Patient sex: F
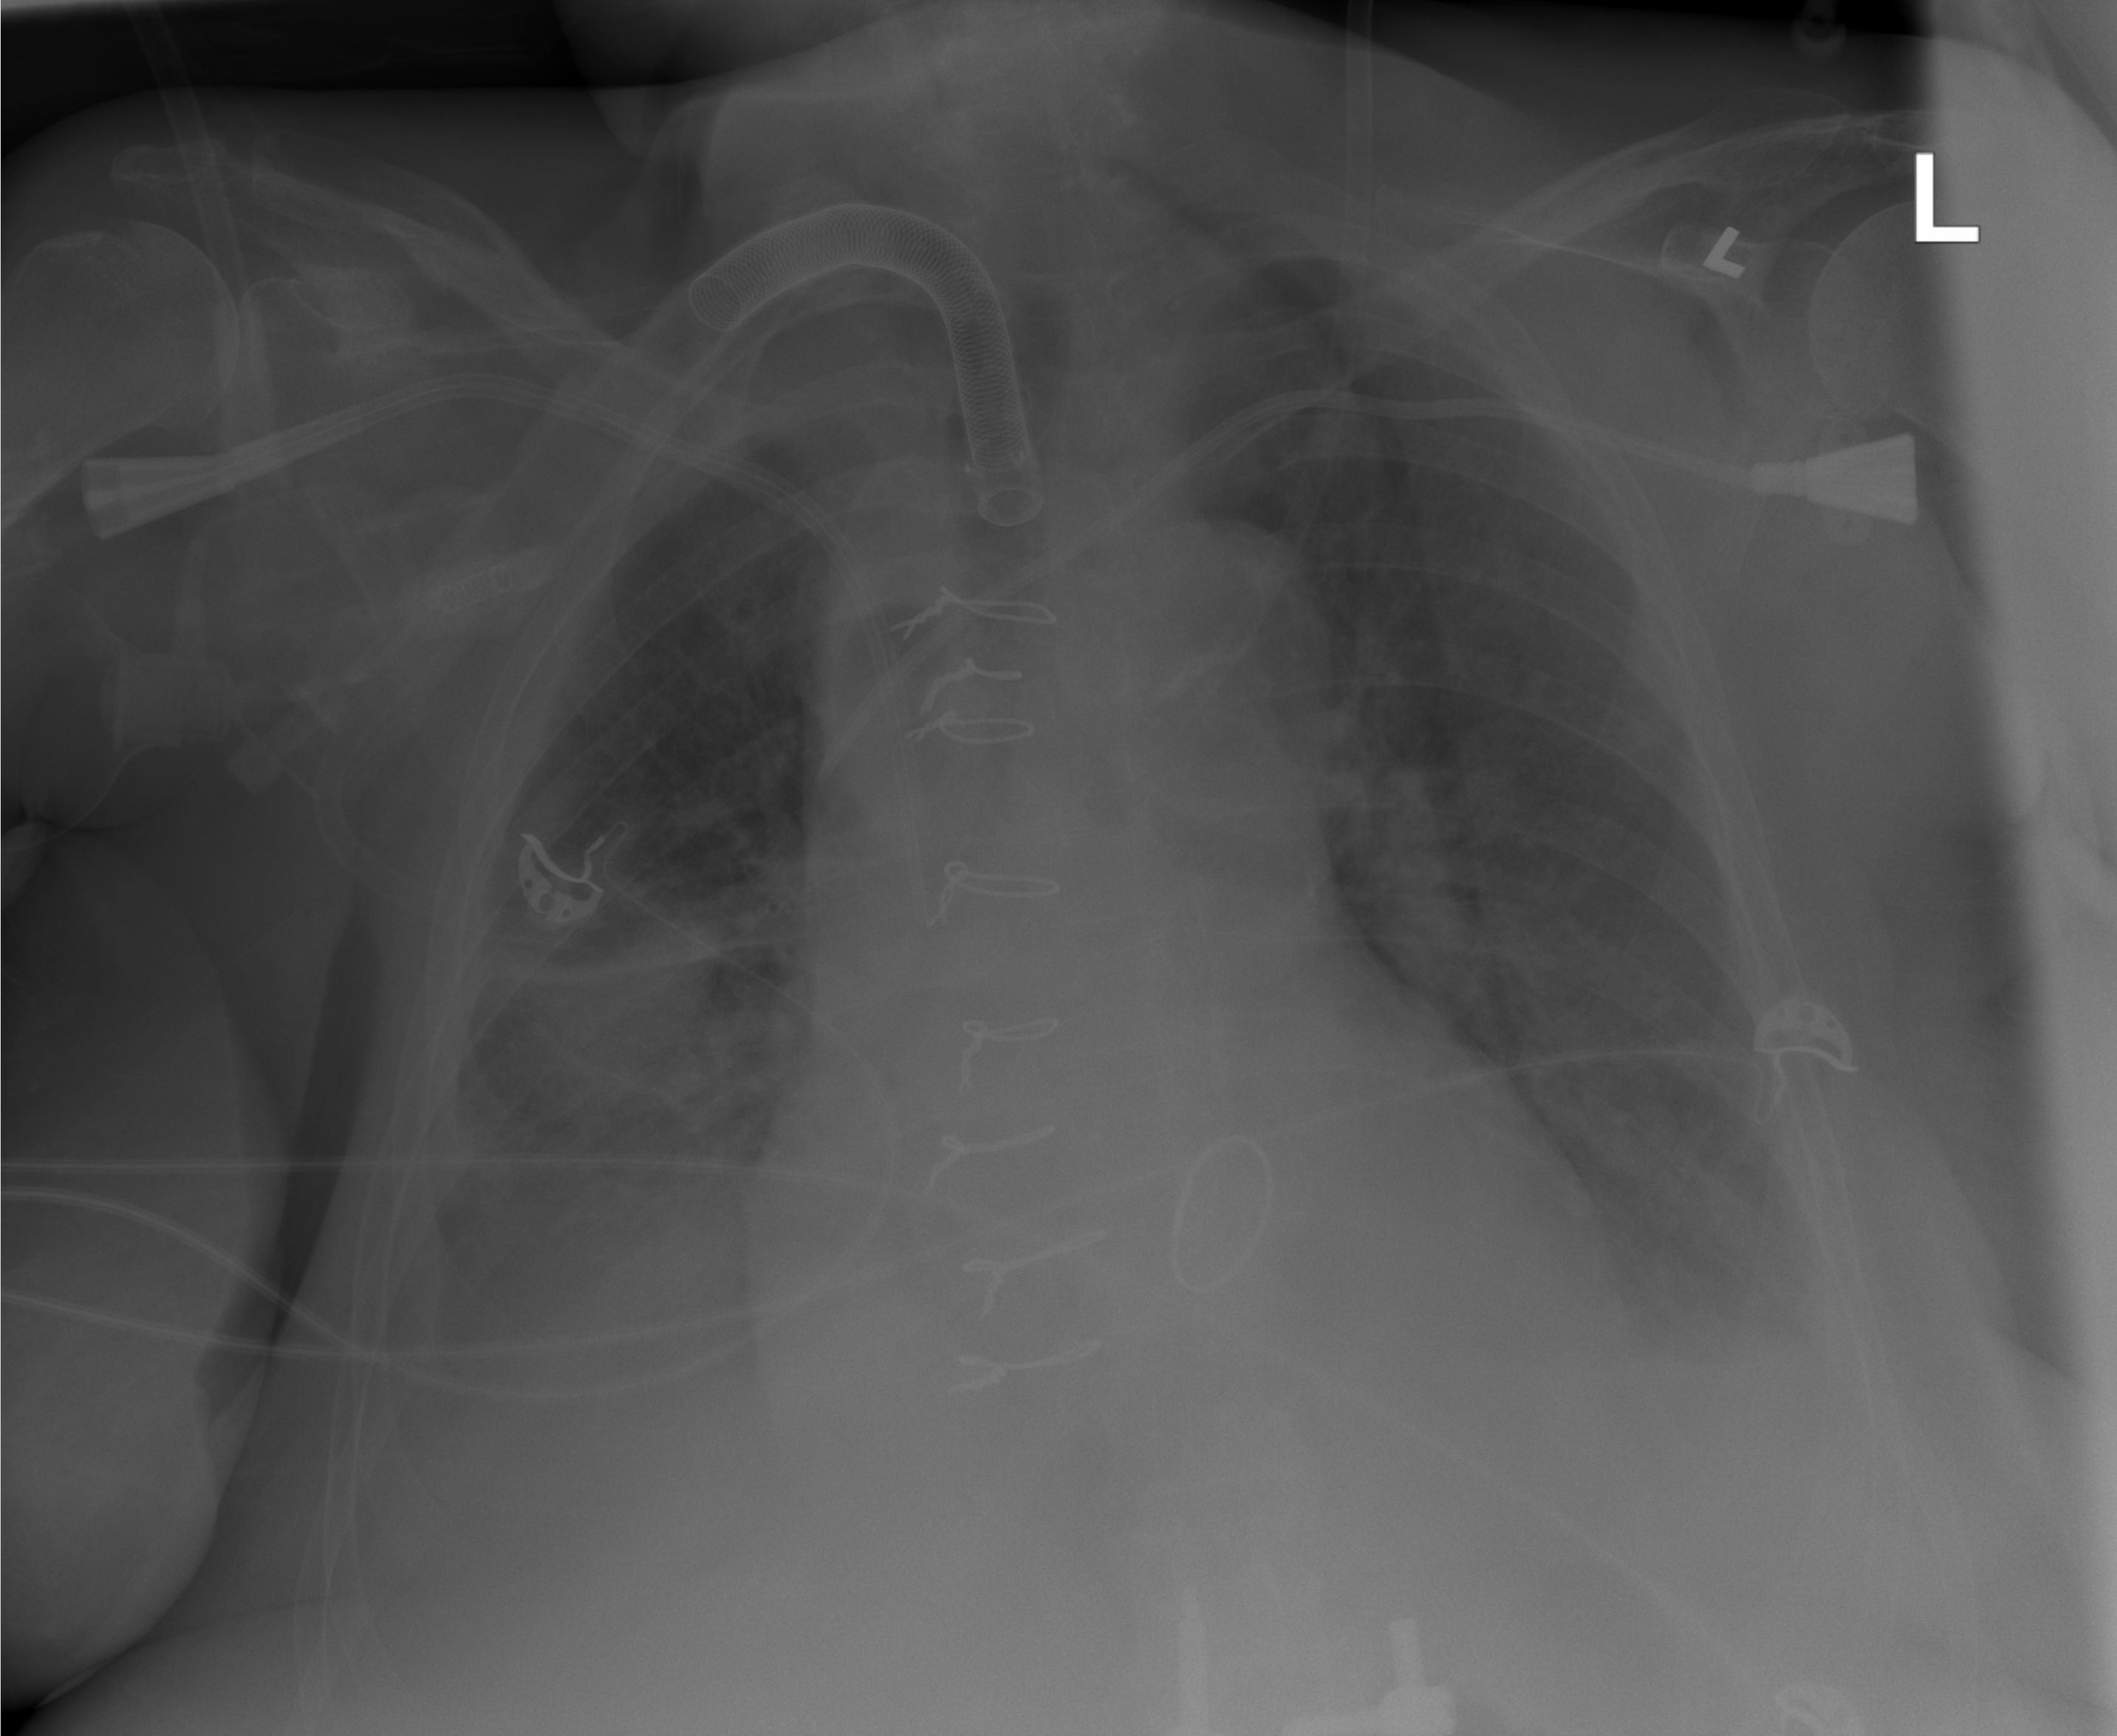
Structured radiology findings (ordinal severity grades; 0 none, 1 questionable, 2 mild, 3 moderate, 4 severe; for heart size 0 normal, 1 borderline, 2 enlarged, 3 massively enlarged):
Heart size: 2
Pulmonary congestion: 2
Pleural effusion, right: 2
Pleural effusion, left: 2
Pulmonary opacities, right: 3
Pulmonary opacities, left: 2
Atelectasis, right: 2
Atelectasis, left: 2